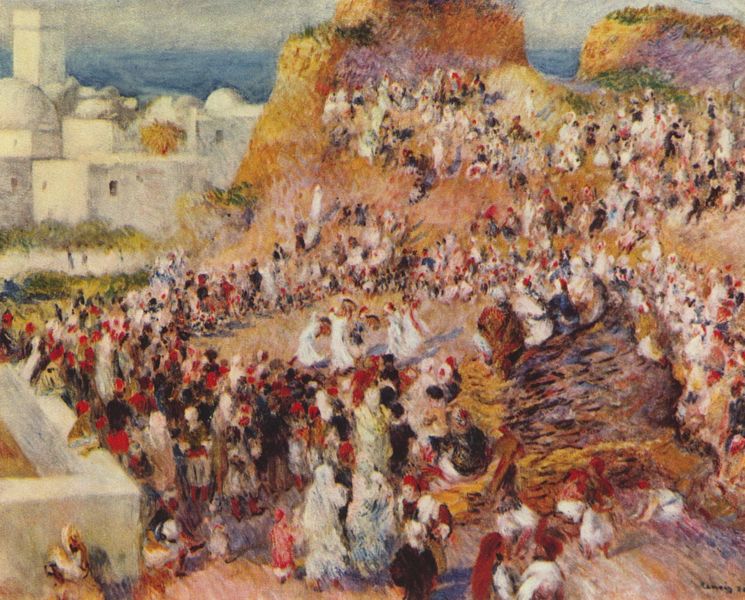
Titel: Die Moschee (Arabisches Fest)
Künstler: Pierre Auguste Renoir
Standort: Paris
Institution: Musée d'Orsay
Schlagwörter: berg, blau, felsen, gemälde, gruppe, himmel, meer, schatten, wasser, weiß, aquarell, bäume, frauen, gelb, grün, impressionismus, menschen, ocker, see, stadt, braun, bunt, degas, fenster, hell, hüte, kleider, licht, männer, orange, schwarz, gebäude, haus, rot, schleier, tuch, weg, beige, ensor, expressionismus, fest, leute, malerei, masse, menge, tanz, versammlung, feier, architektur, kleidung, stehen, signatur, öl, ferne, horizont, häuser, hügel, gehen, gewässer, sonne, tücher, gewänder, personen, musik, pflanzen, tanzen, tänzerinnen, rosa, anhöhe, kinder, turm, spanien, küste, sommer, ecke, ort, süden, pointilismus, afrika, dünen, fels, gebirge, zug, dorf, dächer, mauer, lila, violett, markt, platz, kuppel, duktus, impressionistisch, kuppeln, moschee, orient, orientalisch, schraffuren, aufstand, auflauf, menschenmasse, tumult, volk, leinwand, macke, friedhof, festlich, menschenmenge, trommel, sonntag, verschwommen, silbern, mauern, griechenland, predigt, prozession, umzug, seurat, hochzeit, plateau, turban, umzäunung, tempera, arabien, türkei, aufstieg, babel, gläubige, marokko, steigen, speisung, minarett, pointilistisch, impressionist, kastell, fauvismus, aufgelöst, architktur, pilger, basar, fauve, massen, dorfhochzeit, fez, morgenland, mekka, turan, nazareth, massenszene, derwisch, poitilistisch, bint, ei, vold, völkerwanderung, menschen bunt